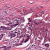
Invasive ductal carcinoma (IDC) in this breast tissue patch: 1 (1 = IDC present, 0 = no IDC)